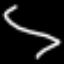
Label: squiggle